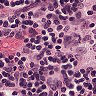
Metastatic tissue present: no